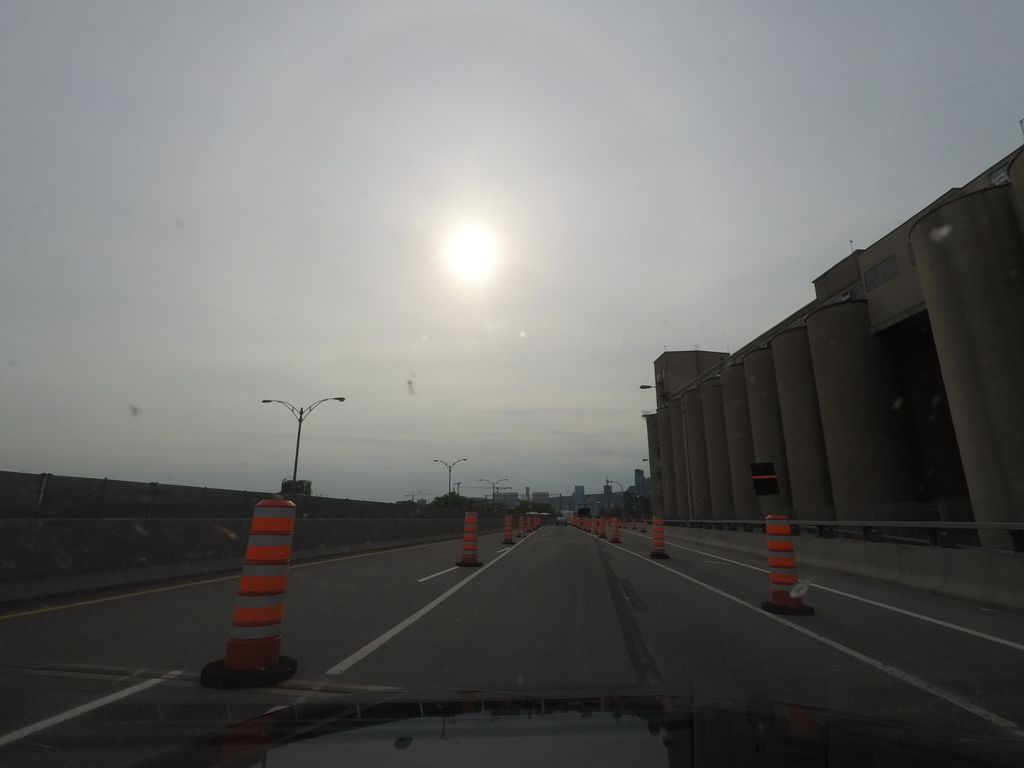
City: montreal